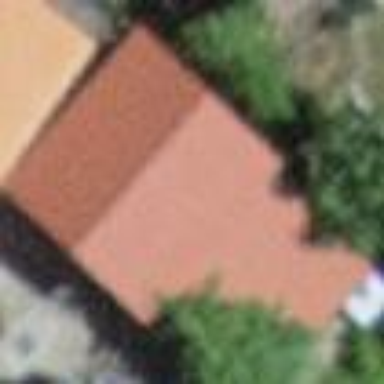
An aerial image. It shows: Shed.